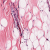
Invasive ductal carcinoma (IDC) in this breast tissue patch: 0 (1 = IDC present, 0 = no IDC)